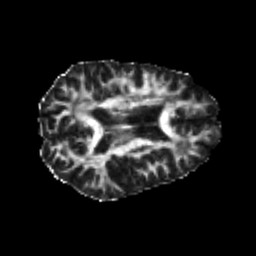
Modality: FA
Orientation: axial
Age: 22
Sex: female
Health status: healthy
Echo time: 0.074 s